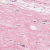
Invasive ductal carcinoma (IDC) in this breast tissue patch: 0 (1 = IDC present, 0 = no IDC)